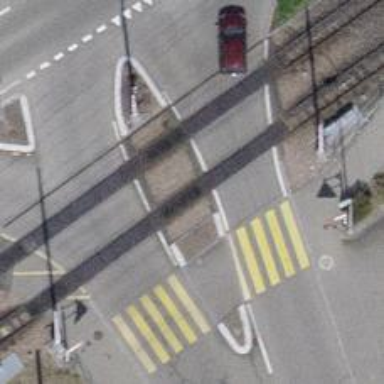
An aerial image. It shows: Full barrier level crossing on railway.